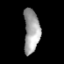
Tissue: prostate
Cell type: Fibroblasts
Senescence score: 0.6854
Nuclear area (px): 682
Mean DAPI intensity: 159.95